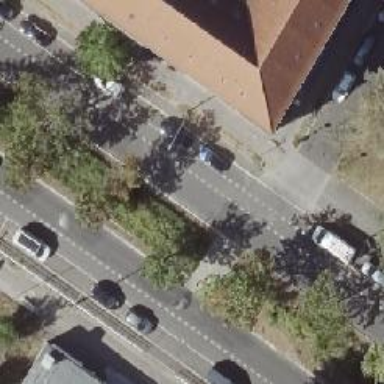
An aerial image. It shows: Footway along the road.